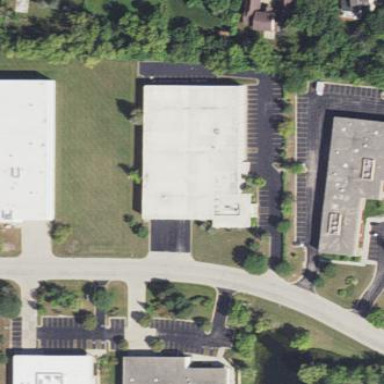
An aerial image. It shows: Commercial building.